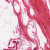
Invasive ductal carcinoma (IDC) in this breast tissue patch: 0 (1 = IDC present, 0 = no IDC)